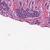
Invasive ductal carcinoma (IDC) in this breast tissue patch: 1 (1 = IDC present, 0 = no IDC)